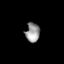
Tissue: lung
Cell type: Epithelial cells
Senescence score: 0.2253
Nuclear area (px): 264
Mean DAPI intensity: 151.496